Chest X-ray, AP view. Patient: 68 years old, sex M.
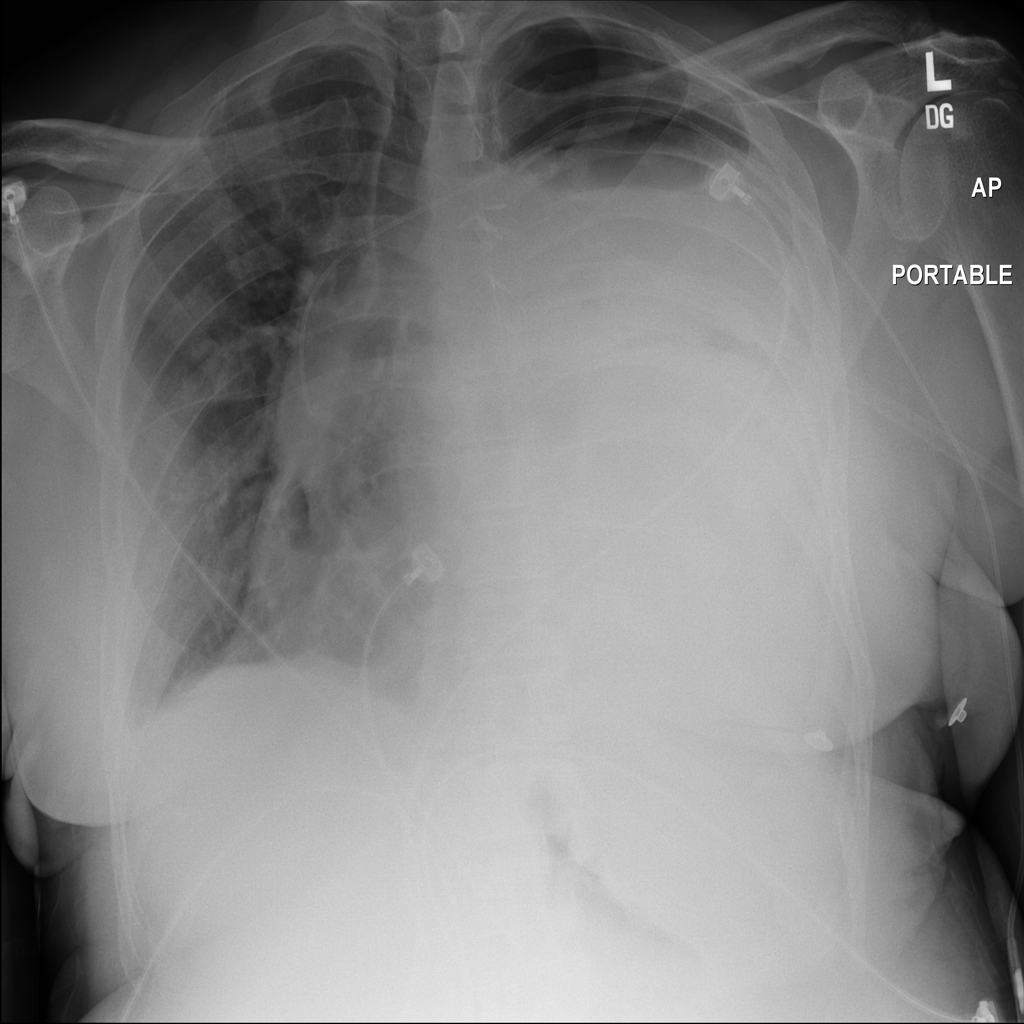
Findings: No Finding